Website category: book
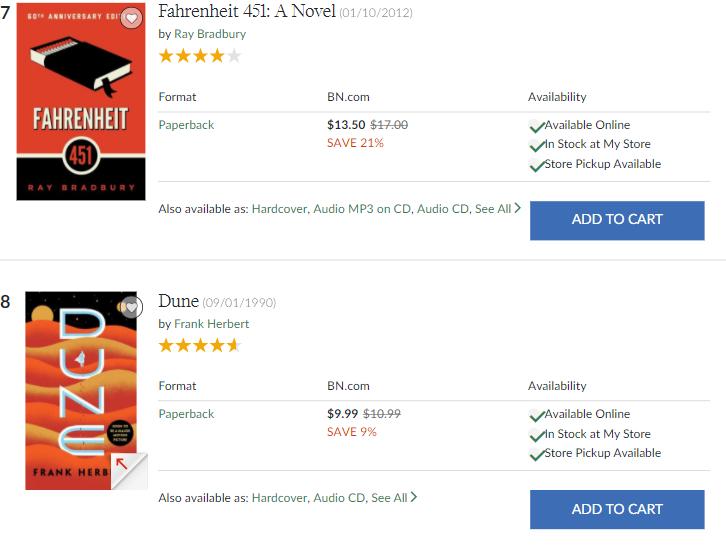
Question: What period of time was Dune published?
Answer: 09/01/1990

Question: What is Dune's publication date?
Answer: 09/01/1990

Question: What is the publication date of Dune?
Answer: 09/01/1990

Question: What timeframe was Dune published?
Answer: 09/01/1990

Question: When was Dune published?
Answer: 09/01/1990

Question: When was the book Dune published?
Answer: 09/01/1990

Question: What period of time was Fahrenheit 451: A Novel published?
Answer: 01/10/2012

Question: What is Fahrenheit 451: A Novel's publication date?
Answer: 01/10/2012

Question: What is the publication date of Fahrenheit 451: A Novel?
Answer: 01/10/2012

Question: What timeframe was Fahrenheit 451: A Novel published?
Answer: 01/10/2012

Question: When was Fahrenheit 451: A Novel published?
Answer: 01/10/2012

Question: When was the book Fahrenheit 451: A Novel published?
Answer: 01/10/2012

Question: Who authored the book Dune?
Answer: Frank Herbert

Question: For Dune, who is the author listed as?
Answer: Frank Herbert

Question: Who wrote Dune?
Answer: Frank Herbert

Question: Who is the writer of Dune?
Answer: Frank Herbert

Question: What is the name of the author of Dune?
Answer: Frank Herbert

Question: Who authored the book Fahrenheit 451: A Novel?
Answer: Ray Bradbury

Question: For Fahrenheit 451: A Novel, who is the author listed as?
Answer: Ray Bradbury

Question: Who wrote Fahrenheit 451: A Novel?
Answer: Ray Bradbury

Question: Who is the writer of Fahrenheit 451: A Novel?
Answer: Ray Bradbury

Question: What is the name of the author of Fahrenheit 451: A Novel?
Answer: Ray Bradbury

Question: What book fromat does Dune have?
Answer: Paperback

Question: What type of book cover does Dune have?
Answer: Paperback

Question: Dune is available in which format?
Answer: Paperback

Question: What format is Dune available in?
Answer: Paperback

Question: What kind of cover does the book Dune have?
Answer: Paperback

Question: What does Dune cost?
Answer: $9.99

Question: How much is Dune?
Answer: $9.99

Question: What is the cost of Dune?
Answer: $9.99

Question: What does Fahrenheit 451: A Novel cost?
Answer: $13.50

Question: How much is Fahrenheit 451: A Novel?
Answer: $13.50

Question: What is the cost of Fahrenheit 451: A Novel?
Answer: $13.50

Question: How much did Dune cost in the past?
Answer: $10.99

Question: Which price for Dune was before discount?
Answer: $10.99

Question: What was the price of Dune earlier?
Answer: $10.99

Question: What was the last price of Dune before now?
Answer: $10.99

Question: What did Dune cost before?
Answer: $10.99

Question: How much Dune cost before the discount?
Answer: $10.99

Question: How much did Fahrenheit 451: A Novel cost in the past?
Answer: $17.00

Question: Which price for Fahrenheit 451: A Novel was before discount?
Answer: $17.00

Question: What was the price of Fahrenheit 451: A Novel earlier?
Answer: $17.00

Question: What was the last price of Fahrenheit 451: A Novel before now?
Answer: $17.00

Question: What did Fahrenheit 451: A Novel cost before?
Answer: $17.00

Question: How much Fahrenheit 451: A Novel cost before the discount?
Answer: $17.00

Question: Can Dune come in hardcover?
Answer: yes

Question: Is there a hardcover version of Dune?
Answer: yes

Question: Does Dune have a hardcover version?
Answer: yes

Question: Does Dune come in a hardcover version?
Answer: yes

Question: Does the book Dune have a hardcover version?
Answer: yes

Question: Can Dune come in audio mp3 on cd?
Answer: no

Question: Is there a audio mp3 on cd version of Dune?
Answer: no

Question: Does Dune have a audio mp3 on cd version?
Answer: no

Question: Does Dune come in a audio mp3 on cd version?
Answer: no

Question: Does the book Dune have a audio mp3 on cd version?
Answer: no

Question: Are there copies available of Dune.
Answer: yes

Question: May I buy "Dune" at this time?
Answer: yes

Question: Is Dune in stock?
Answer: yes

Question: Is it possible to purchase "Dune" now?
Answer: yes

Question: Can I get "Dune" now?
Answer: yes

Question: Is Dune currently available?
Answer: yes

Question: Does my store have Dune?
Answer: yes

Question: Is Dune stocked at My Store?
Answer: yes

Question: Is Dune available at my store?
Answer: yes